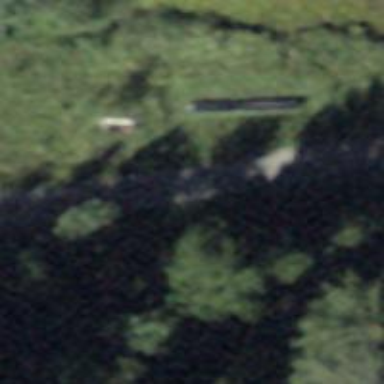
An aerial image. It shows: Bench.